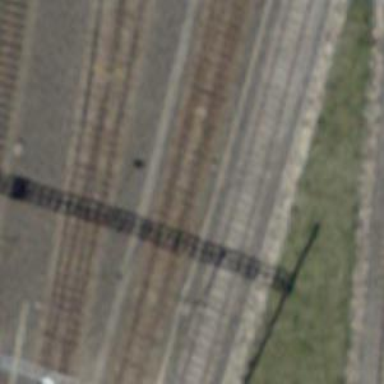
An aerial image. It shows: Railway switch.